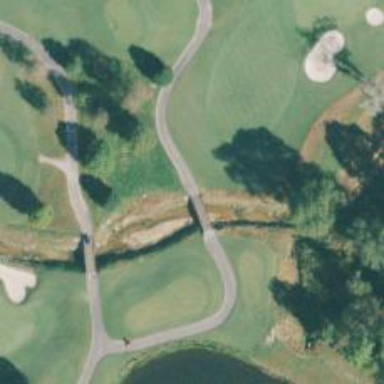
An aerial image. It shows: Service road on bridge designed for golf cartpath.